Interaction volume radius: 10 \u00c5
Interaction volume height: 25 \u00c5
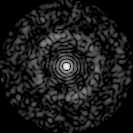
Disorder parameter: 0.8288